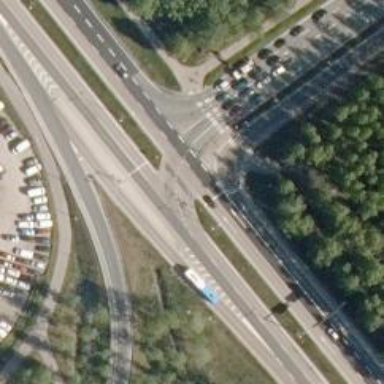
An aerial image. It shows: Trunk link highway with asphalt surface.